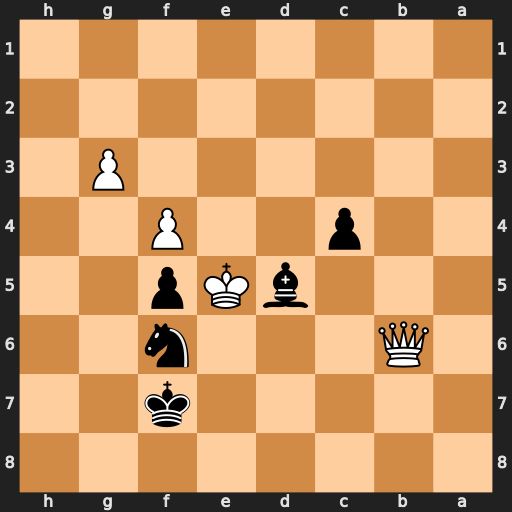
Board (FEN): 8/5k2/1Q3n2/3bKp2/2p2P2/6P1/8/8
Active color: b
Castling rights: -
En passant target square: -
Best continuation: Nd7+ Kxd5 Nxb6+